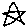
Label: star